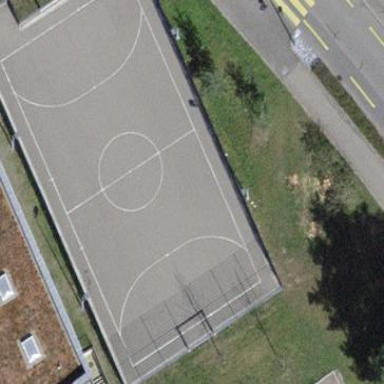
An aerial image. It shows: Tennis court with asphalt surface.